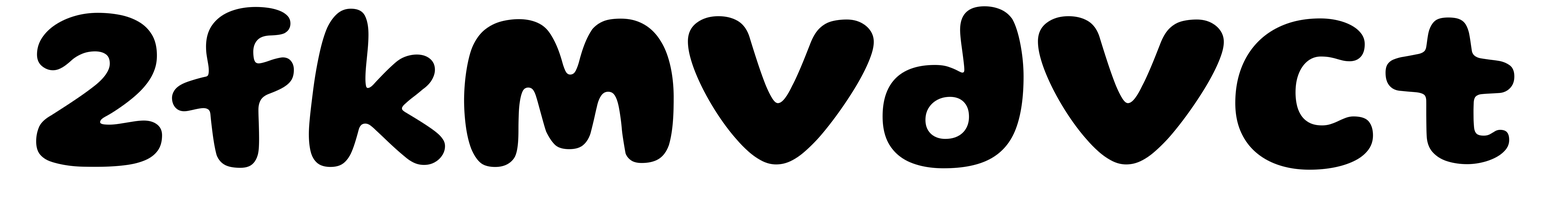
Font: Gluten_Bold